Question: I have created a web site using NetBeans IDE by File -> New Project -> Java Web -> Web Aplication using apache-tomcat-7.0.67 as my Server.
The website consits of 3 .jsp pages, 1 servlet and 1 javaBean and json.org (extension is .jar)

Now I'm trying to deply it on <URL> but I have no idea how both to use git or Openshift.
I've installed git, ruby and OpenShift rhc Client Tools.
Finally I have already done what this video says (but using Tomcat 7 (JBoss EWS 2.0)) : <URL>
So what should I do?
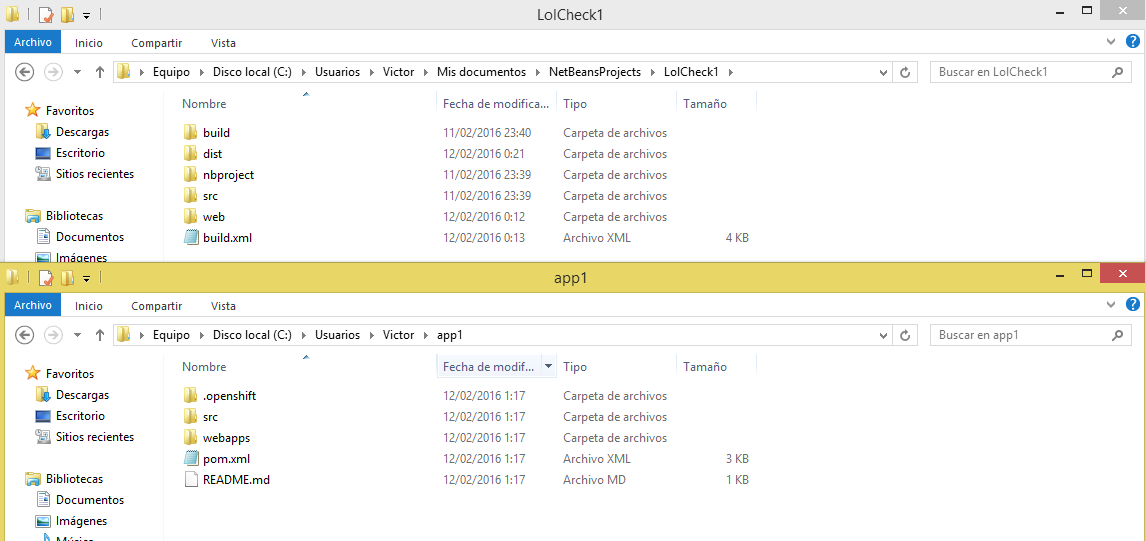
Answer: Victor,
I will try my best to answer your question in the general steps needed rather than the exact steps which will require some configuration.
If you log into your OpenShiftAcount and go into your developer portal you can go into your applications settings. Among other things, listed there will be git address.
What you will need to do is, assuming you have downloaded git, set it up following these steps:
<URL>
Then you need to go into your project directory and initialize the git there using:
'''
git init
'''
then add everything in your project folder except what's included in .gitignore (more details on the link that i provided you)
'''
git add .
'''
then commit everything
'''
git commit -m "Some commitment message here."
'''
now you need to add the application git address to your git's origin
'''
git remote add origin [git address like git@github.com:user/gitname.git]
'''
then you deploy using
'''
git push origin
'''
There are a lot of things I did quick and dirty and the actual configuration of the projects for rhc will need to be done by changing some settings file or in some cases procfiles. With everything that you need to get used to, please use this as a guideline for solving your problem.
A good crash course on git is going to be very helpful in any development work with version control and especially so with web development since so much deployment is done using git.
I am by no means a git expert, not even close to it, but I do use it in android development, web development and recently even in arduino programs just becasue of version controlling it offers.
To remove existing remote origin
'''
git remote rm origin
'''
Then you can add it one more time using the git remote add I mentioned above.